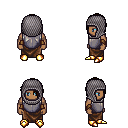
a pixel art fantasy rpg character, male body template, human, dark skin, steel chest armor, robe skirt, brown bangs hairstyle, chain hood, leather bracers, gold boots, four views (front, back, left, right), 2x2 character sprite sheet, small pixel art, hard edges, no anti-aliasing